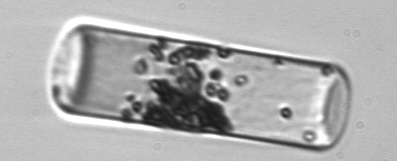
Label: Guinardia_flaccida